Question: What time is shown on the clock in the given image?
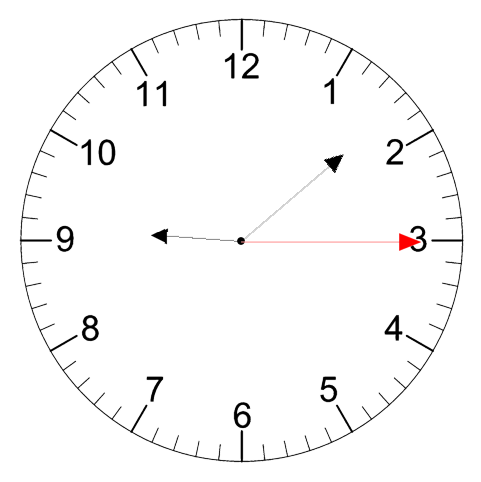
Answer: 09:08:15